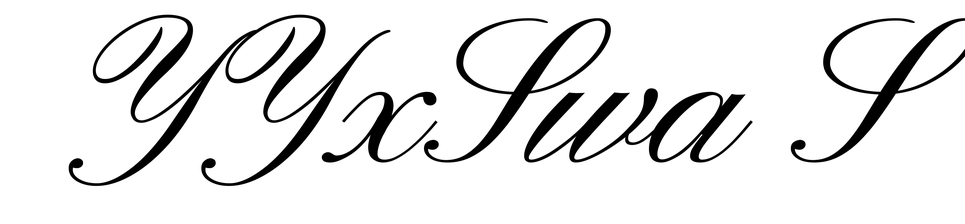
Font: PinyonScript-Regular